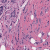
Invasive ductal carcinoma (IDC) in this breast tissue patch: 1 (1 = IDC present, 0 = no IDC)